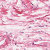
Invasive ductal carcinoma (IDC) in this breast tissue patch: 0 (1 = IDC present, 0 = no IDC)